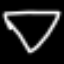
Label: diamond